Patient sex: M
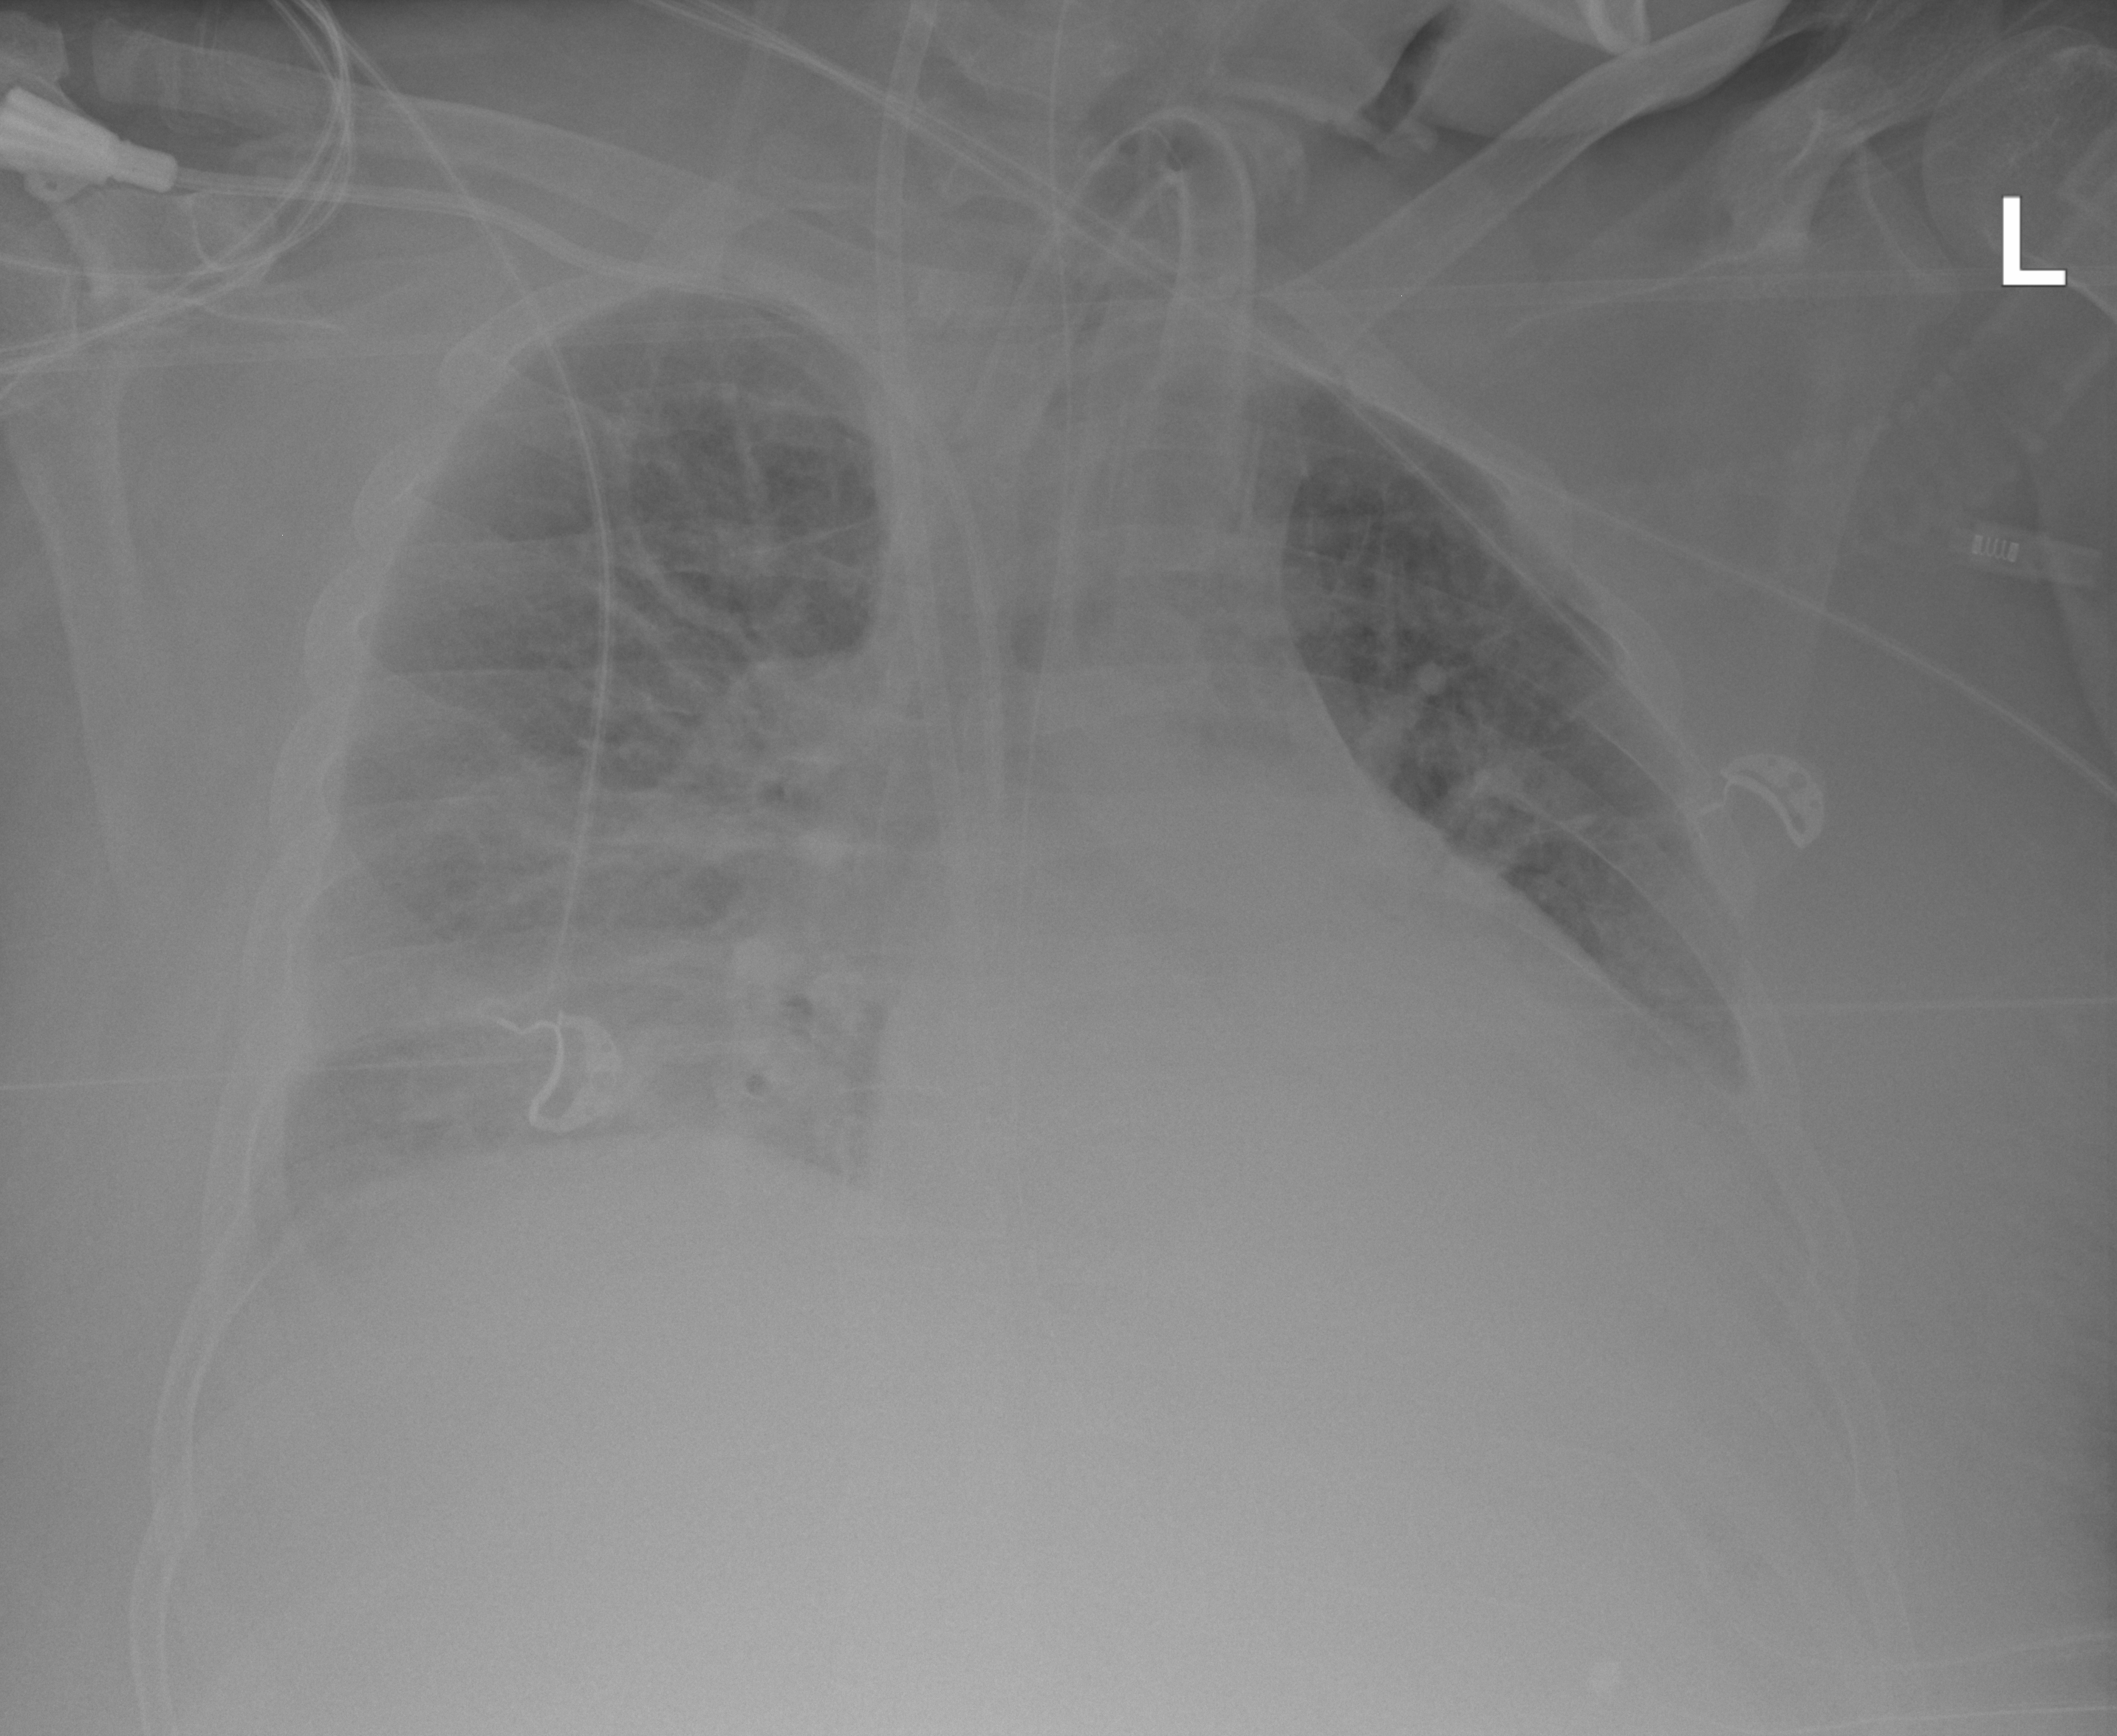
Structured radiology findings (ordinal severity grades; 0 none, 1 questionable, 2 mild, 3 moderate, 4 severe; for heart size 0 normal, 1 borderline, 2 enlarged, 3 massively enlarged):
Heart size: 1
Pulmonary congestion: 2
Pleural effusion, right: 1
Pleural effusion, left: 2
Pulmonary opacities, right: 2
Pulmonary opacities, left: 1
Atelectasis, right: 3
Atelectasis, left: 2